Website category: university
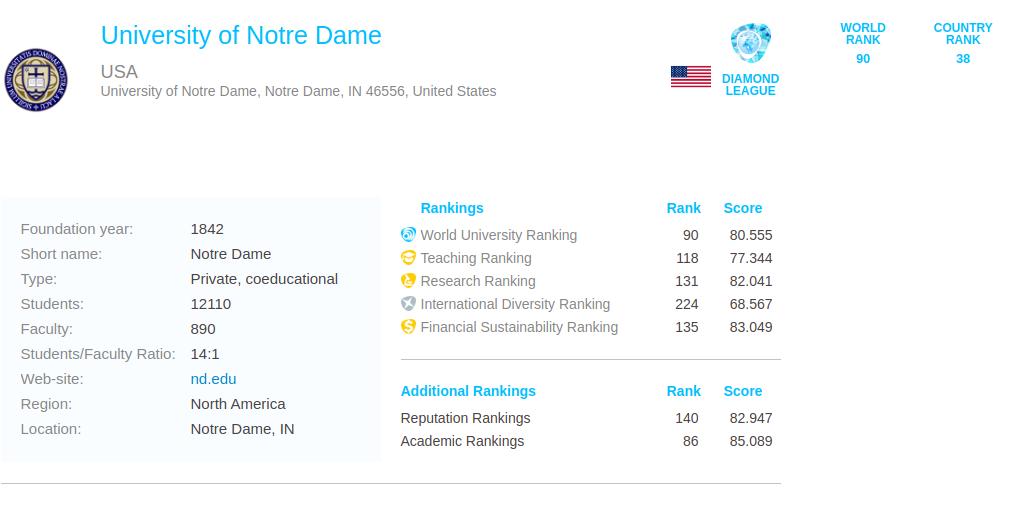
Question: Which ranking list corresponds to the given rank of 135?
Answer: Financial Sustainability Ranking

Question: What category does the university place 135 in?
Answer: Financial Sustainability Ranking

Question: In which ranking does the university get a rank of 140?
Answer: Reputation Rankings

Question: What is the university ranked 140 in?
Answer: Reputation Rankings

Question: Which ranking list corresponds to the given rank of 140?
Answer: Reputation Rankings

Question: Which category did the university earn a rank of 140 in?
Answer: Reputation Rankings

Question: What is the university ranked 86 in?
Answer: Academic Rankings

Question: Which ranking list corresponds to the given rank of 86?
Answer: Academic Rankings

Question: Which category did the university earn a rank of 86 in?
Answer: Academic Rankings

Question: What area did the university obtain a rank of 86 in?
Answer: Academic Rankings

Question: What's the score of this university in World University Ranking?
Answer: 80.555

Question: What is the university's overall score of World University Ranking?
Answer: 80.555

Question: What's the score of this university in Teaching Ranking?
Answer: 77.344

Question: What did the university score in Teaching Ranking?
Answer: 77.344

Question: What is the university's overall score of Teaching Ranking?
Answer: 77.344

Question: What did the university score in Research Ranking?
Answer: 82.041

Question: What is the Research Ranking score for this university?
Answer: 82.041

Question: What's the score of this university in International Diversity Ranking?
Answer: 68.567

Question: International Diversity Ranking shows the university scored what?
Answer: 68.567

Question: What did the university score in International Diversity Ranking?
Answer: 68.567

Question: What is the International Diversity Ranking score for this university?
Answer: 68.567

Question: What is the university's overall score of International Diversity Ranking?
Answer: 68.567

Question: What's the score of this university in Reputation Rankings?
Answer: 82.947

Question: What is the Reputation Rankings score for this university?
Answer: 82.947

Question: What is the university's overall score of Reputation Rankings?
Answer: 82.947

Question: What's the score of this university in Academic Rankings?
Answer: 85.089

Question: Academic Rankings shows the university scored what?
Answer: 85.089

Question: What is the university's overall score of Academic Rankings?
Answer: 85.089

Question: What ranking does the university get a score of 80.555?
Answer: World University Ranking

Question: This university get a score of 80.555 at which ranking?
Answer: World University Ranking

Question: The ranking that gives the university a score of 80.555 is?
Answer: World University Ranking

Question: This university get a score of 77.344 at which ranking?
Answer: Teaching Ranking

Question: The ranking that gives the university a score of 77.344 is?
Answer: Teaching Ranking

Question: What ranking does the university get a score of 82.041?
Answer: Research Ranking

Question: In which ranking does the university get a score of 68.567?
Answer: International Diversity Ranking

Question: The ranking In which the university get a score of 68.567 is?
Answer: International Diversity Ranking

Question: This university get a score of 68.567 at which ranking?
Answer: International Diversity Ranking

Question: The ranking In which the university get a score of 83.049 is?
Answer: Financial Sustainability Ranking

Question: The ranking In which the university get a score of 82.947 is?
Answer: Reputation Rankings

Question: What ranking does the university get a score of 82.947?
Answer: Reputation Rankings

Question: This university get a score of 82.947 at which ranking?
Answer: Reputation Rankings

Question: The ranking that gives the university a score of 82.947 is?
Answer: Reputation Rankings

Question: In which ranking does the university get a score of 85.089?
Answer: Academic Rankings

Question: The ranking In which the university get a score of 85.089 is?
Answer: Academic Rankings

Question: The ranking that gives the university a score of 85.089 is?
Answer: Academic Rankings